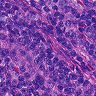
Metastatic tissue present: no